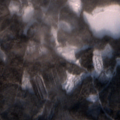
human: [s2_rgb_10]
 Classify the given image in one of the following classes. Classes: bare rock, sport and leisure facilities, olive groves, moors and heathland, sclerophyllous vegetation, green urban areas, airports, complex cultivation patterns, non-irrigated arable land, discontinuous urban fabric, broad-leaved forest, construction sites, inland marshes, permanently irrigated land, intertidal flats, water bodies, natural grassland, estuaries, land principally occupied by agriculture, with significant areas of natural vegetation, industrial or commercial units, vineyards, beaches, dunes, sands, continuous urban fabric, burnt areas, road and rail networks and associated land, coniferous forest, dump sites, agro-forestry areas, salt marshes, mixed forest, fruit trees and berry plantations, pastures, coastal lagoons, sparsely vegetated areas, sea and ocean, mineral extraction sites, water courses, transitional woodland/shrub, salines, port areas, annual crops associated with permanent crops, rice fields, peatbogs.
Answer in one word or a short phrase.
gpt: coniferous forest, mixed forest, transitional woodland/shrub